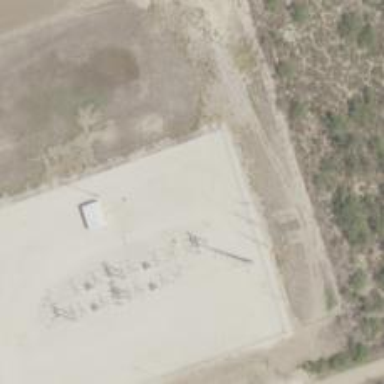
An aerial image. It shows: Power tower.